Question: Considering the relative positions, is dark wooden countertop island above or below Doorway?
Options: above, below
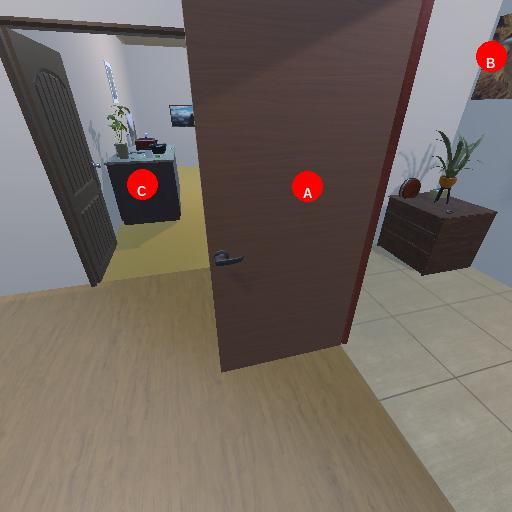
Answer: above